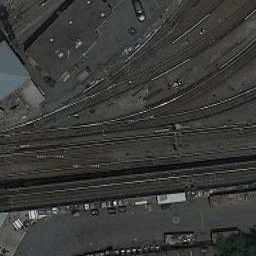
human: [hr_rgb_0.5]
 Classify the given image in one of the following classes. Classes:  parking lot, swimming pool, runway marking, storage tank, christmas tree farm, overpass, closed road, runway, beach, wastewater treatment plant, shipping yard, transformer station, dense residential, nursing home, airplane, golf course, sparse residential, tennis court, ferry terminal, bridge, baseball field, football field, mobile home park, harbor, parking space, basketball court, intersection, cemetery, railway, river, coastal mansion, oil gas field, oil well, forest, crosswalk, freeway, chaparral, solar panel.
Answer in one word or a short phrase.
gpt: railway